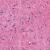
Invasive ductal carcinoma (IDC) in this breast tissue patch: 0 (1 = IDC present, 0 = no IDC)